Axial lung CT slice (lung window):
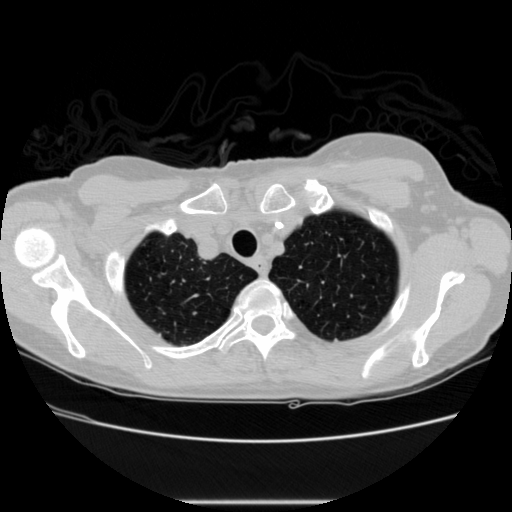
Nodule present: no